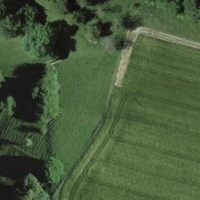
EUNIS habitat code: 52
Species observed at this site:
Fagus sylvatica